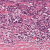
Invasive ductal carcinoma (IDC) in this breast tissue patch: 1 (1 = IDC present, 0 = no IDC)